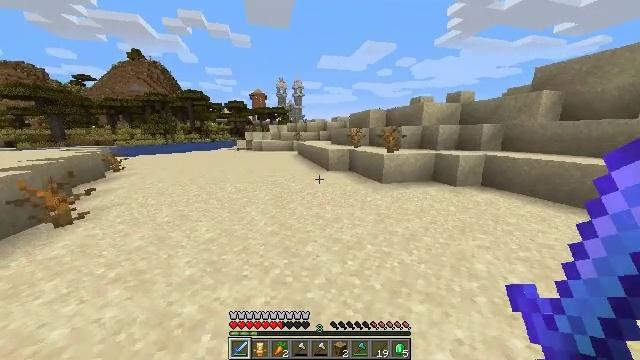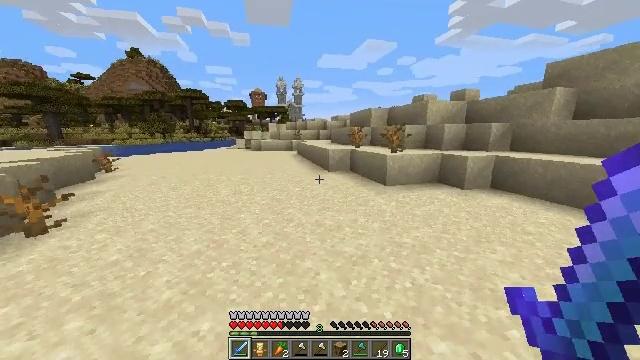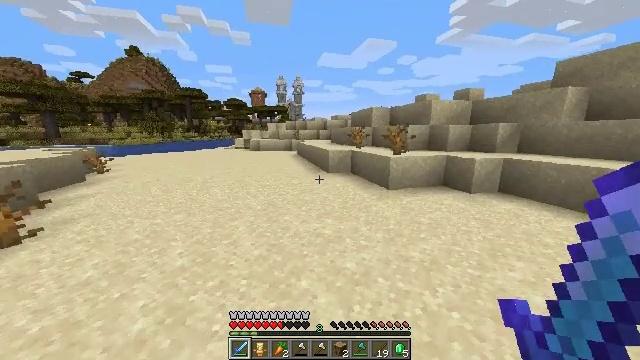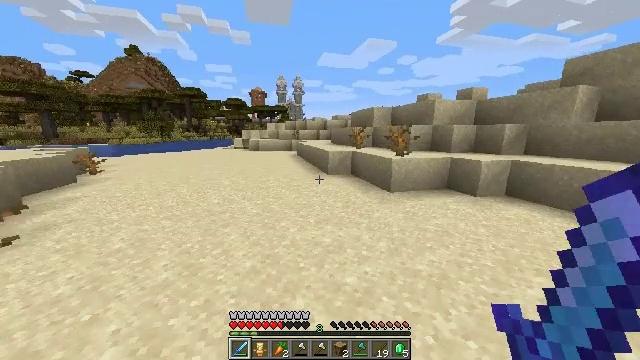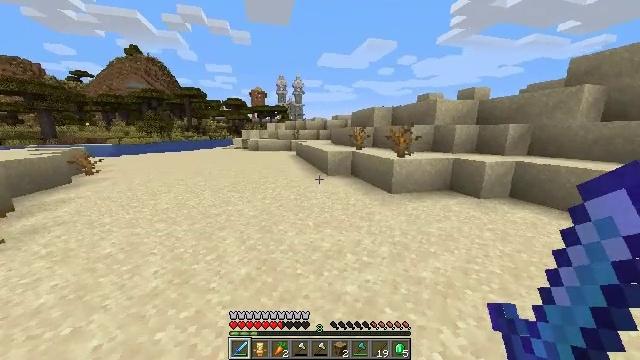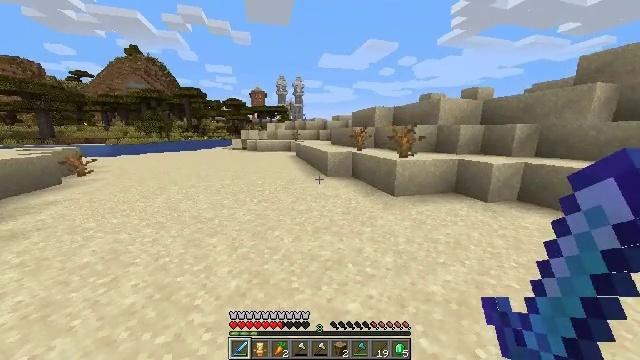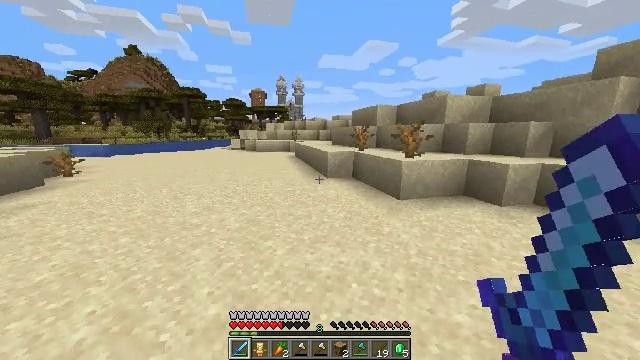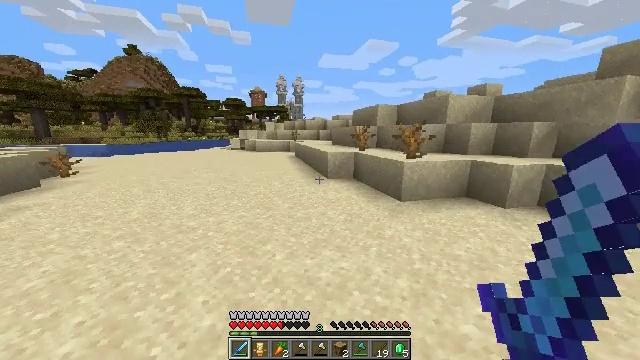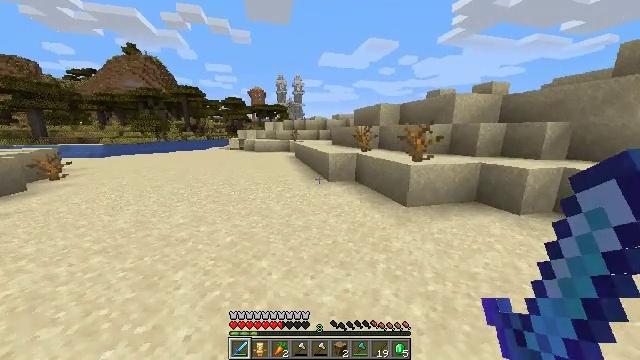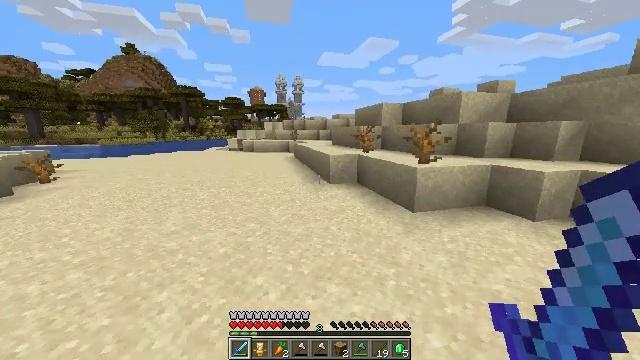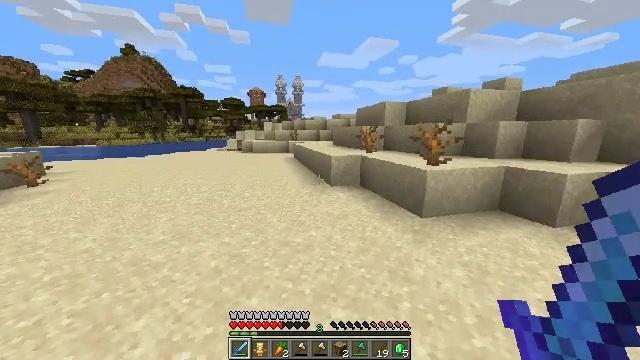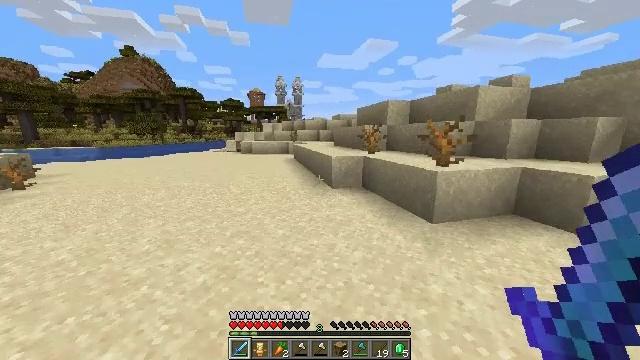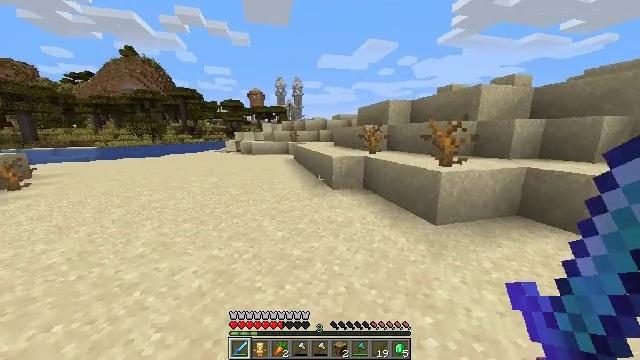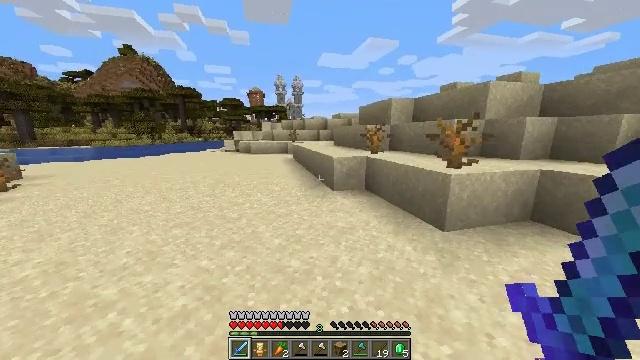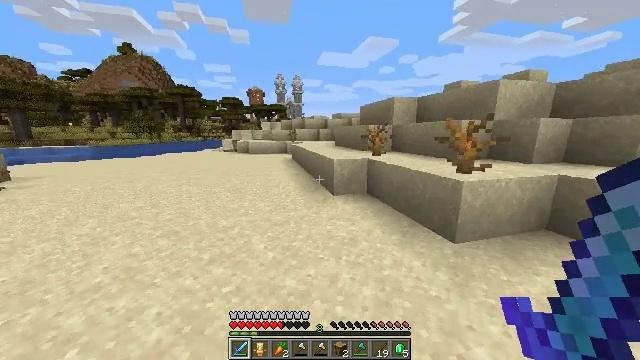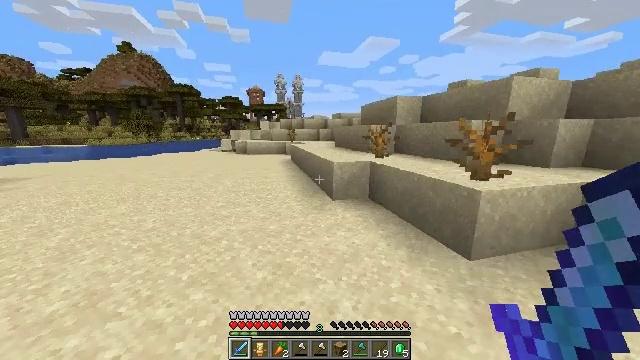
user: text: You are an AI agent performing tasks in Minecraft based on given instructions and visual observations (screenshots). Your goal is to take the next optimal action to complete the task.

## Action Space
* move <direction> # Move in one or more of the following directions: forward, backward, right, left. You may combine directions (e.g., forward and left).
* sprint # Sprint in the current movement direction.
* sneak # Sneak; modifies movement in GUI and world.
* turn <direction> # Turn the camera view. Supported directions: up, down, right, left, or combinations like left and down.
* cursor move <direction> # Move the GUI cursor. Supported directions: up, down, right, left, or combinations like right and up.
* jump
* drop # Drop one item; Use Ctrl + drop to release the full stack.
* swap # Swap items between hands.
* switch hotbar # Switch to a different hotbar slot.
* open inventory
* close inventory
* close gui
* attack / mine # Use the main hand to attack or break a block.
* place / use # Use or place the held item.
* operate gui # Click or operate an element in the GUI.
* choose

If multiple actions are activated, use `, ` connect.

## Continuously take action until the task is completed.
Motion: motion action
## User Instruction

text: Gather a dead bush.
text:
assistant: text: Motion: move forward
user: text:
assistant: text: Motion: move forward
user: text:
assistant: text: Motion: move forward
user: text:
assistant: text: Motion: move forward
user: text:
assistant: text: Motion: move forward
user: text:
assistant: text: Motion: move forward
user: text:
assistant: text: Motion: move forward
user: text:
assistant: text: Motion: move forward
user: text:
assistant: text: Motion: move forward
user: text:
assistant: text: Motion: move forward
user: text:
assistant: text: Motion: move forward
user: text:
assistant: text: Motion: move forward
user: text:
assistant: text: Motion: move forward
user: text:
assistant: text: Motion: move forward
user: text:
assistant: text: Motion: move forward
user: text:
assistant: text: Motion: move forward, turn left
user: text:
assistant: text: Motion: move forward, turn left and down
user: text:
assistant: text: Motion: move forward, turn left and down
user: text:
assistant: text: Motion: move forward
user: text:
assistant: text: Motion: move forward
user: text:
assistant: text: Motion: move forward
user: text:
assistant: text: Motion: move forward
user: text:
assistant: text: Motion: move forward
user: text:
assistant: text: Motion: move forward
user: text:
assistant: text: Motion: move forward
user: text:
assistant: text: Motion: move forward
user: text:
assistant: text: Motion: move forward
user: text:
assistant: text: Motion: move forward
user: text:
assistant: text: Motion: move forward
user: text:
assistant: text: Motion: move forward